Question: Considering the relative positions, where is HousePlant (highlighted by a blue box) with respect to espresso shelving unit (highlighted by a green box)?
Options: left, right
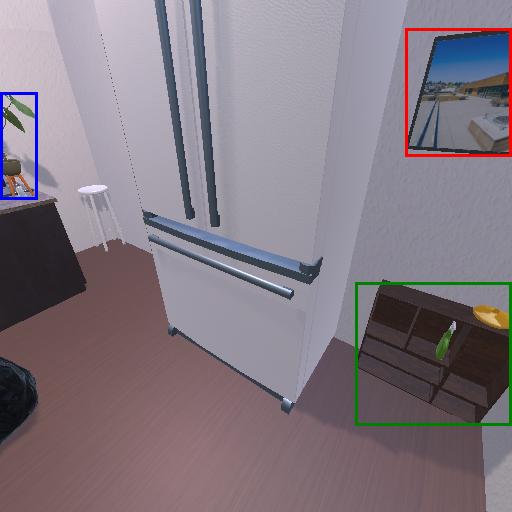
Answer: left